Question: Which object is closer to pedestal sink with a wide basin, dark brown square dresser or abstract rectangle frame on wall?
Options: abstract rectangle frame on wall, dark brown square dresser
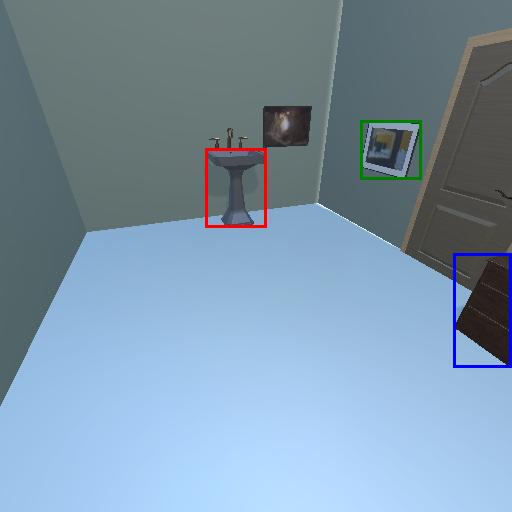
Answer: abstract rectangle frame on wall